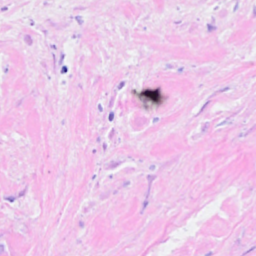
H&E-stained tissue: Breast